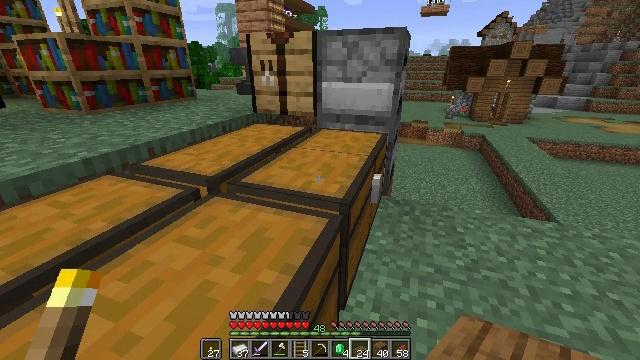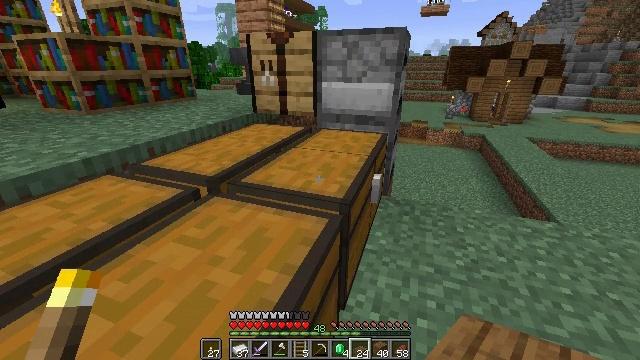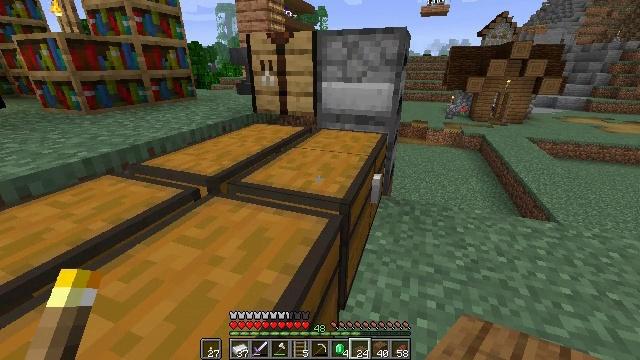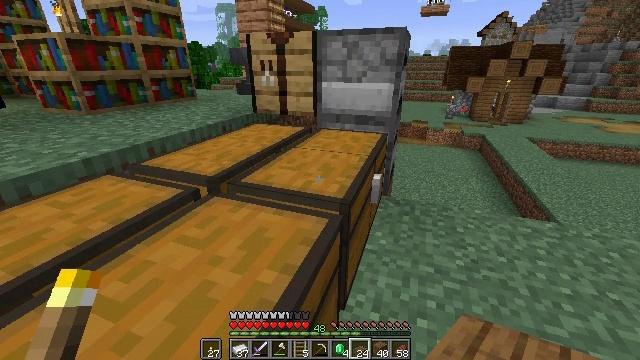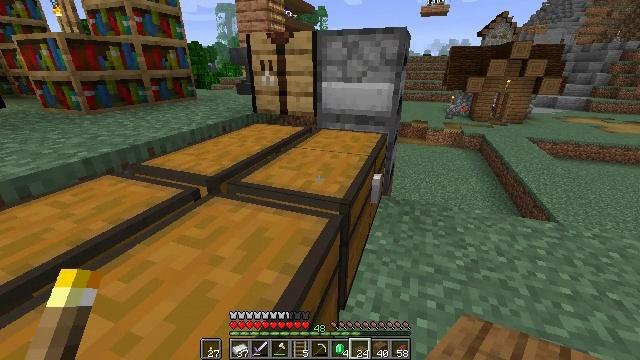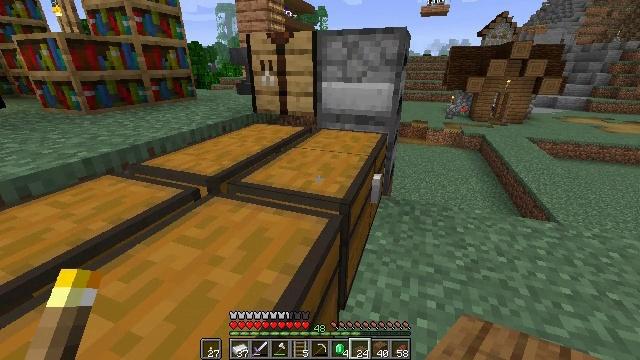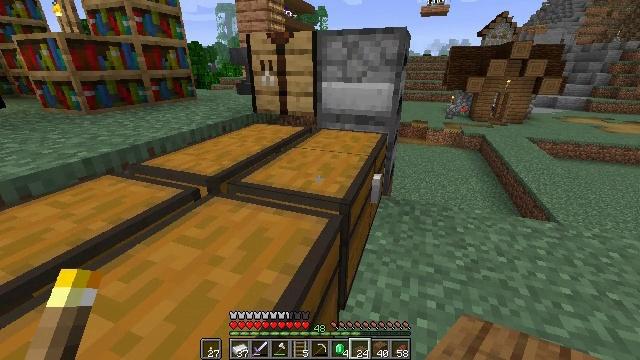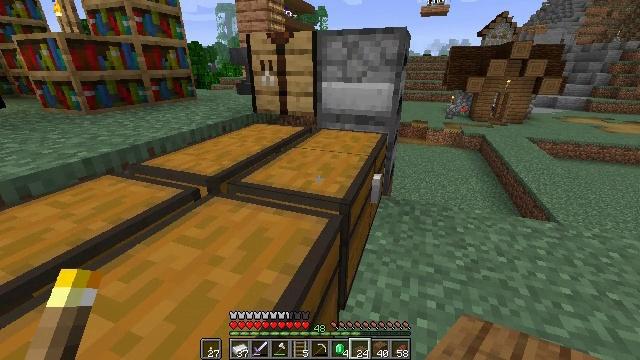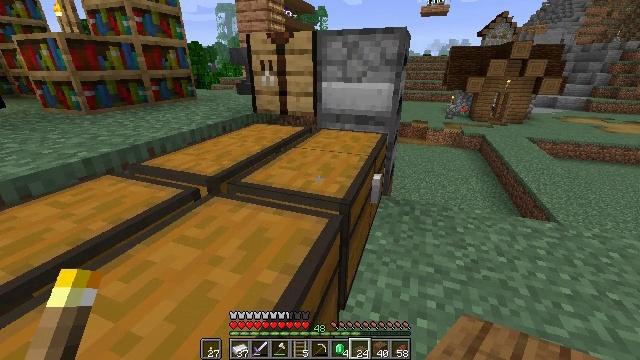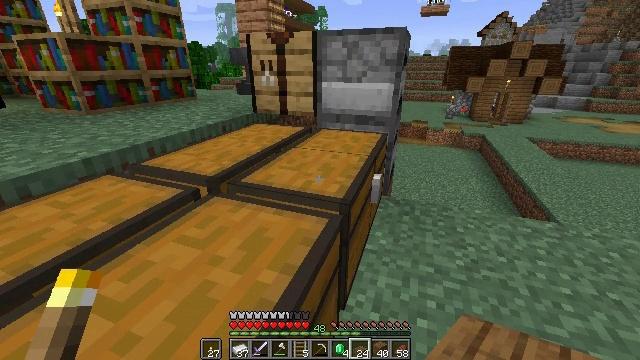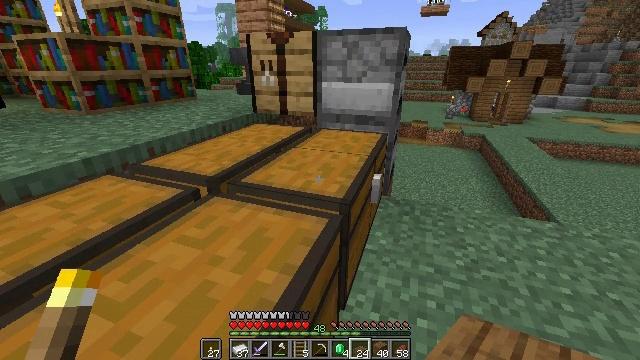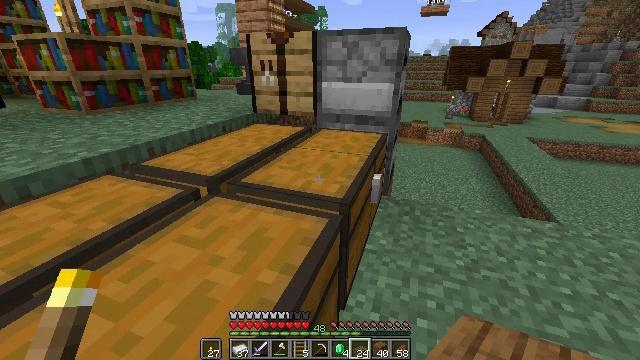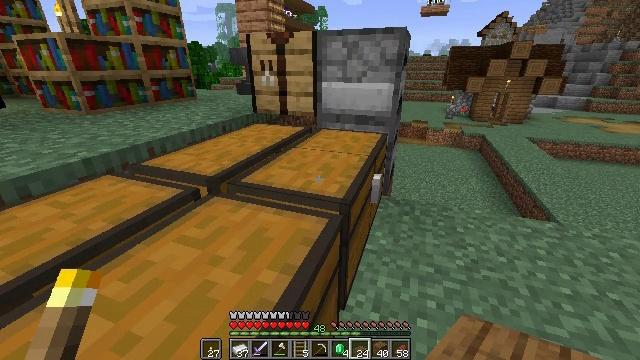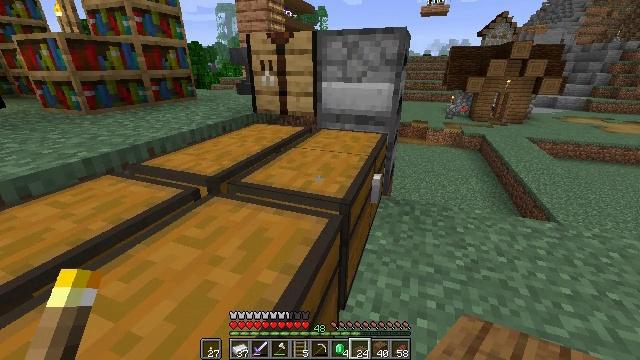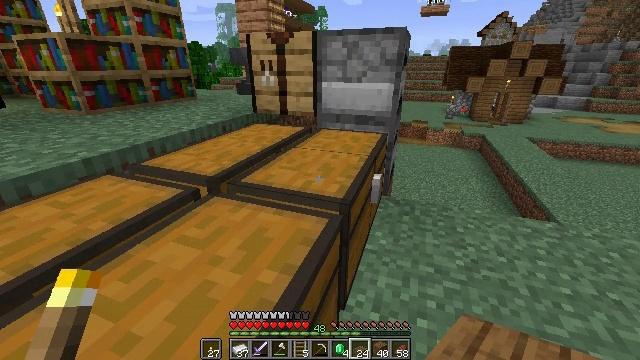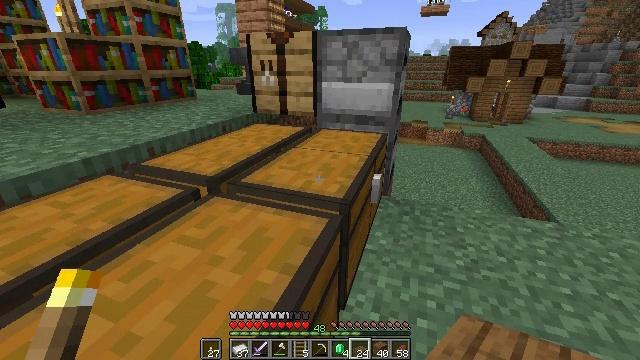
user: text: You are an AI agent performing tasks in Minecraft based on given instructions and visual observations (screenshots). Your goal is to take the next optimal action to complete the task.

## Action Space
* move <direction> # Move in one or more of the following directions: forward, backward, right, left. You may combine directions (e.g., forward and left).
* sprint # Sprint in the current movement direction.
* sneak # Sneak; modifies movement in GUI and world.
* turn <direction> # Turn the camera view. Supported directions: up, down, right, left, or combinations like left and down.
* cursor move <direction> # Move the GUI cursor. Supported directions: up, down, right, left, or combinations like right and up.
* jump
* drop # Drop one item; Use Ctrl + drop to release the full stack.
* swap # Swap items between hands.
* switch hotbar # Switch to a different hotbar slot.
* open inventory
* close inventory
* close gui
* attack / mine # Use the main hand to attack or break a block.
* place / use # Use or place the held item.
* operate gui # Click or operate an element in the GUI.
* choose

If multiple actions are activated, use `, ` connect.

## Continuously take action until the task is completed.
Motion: motion action
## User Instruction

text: Drop a spruce slab.
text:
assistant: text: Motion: no_op
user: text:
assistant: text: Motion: no_op
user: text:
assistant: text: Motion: no_op
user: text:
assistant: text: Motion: no_op
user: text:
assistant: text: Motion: no_op
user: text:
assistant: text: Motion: no_op
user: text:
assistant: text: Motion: no_op
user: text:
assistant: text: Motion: no_op
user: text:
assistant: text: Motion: no_op
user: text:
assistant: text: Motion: no_op
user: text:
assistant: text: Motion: no_op
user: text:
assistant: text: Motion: no_op
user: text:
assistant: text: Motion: no_op
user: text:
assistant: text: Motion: no_op
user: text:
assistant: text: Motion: no_op
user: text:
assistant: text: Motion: no_op
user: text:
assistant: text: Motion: no_op
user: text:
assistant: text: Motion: no_op
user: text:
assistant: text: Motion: no_op
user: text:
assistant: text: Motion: no_op
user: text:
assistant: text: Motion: no_op
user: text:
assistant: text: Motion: no_op
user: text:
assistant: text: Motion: no_op
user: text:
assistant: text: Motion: no_op
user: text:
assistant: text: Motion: no_op
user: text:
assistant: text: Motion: no_op
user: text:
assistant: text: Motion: no_op
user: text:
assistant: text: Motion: no_op
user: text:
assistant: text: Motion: no_op
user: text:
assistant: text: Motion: no_op